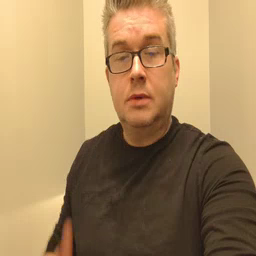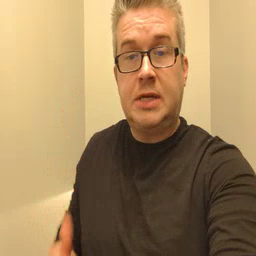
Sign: beside